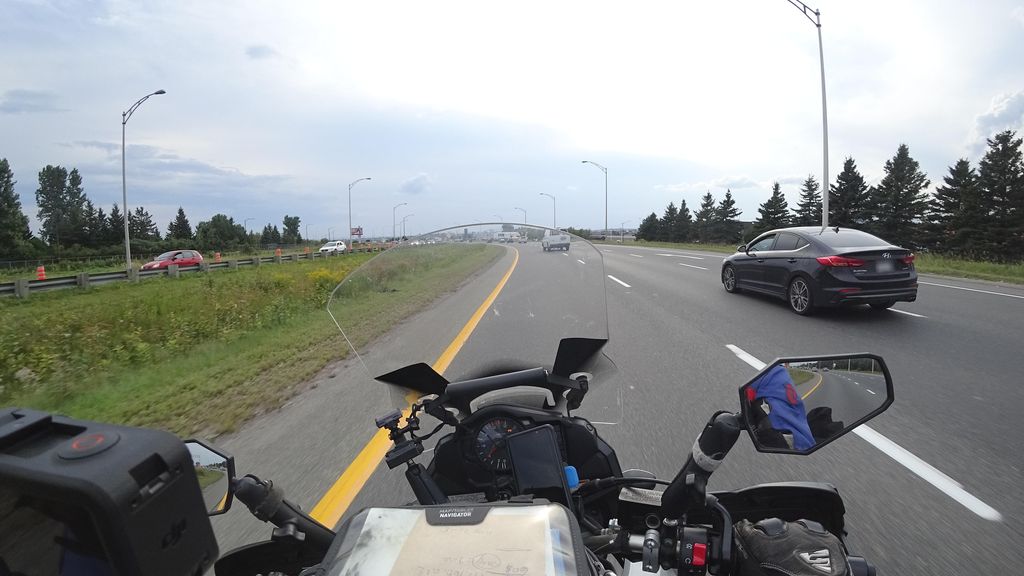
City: quebec_city